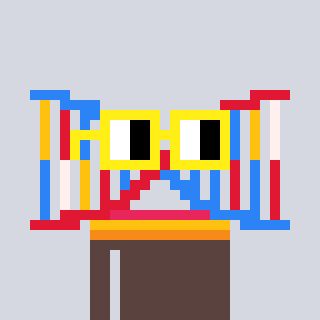
a pixel art character with square yellow glasses, a dna-shaped head and a darkbrown-colored body on a cool background